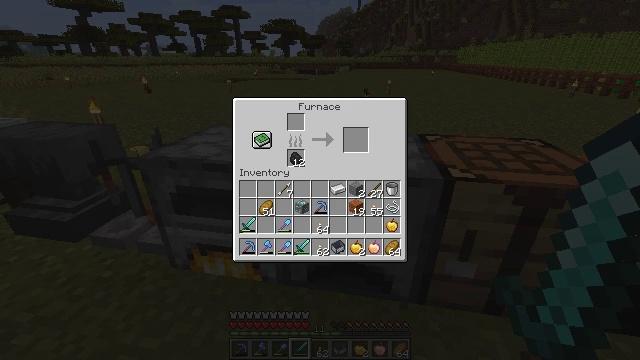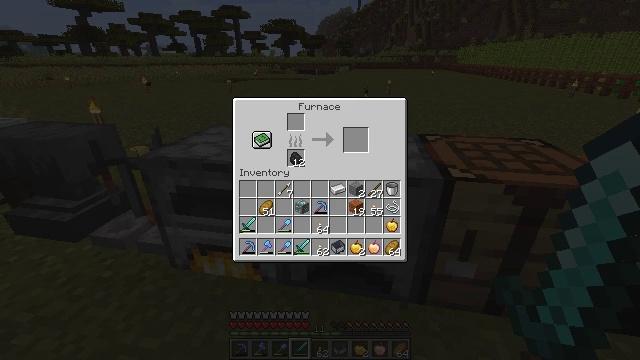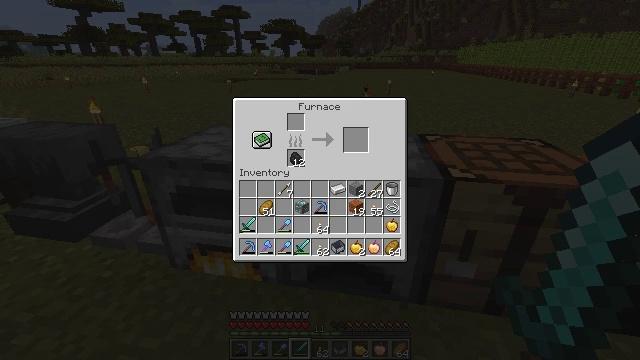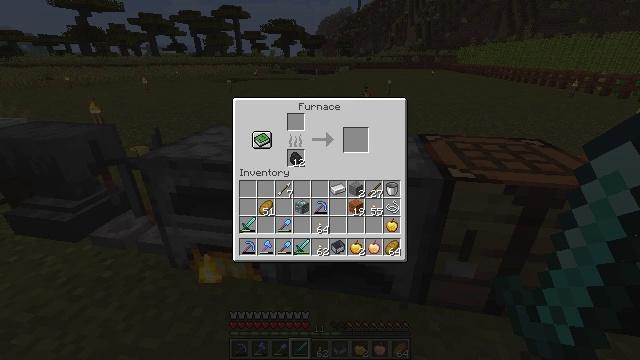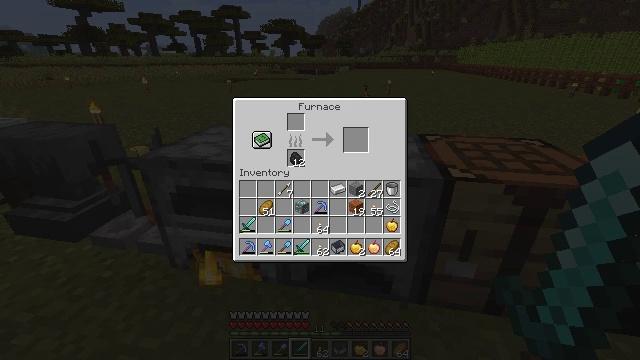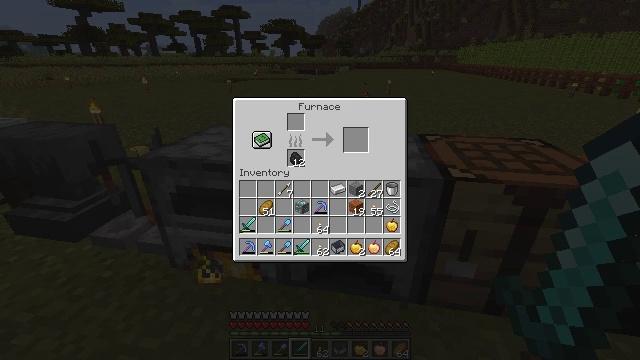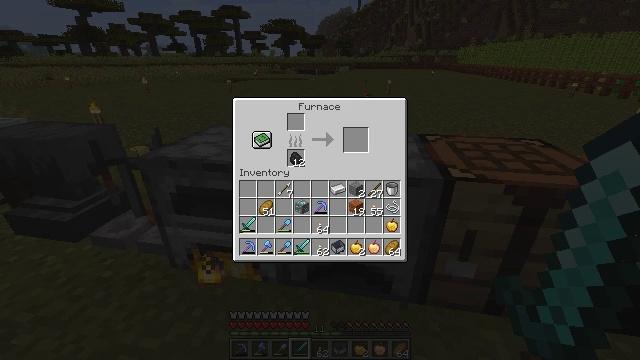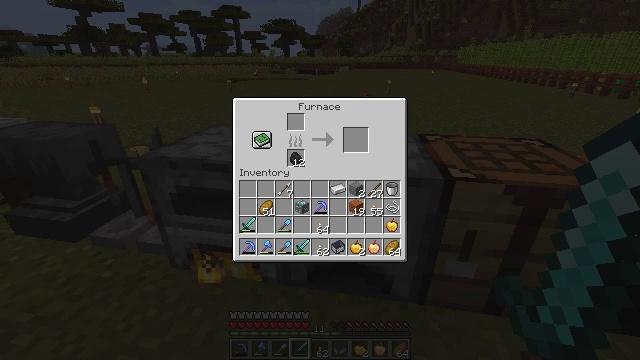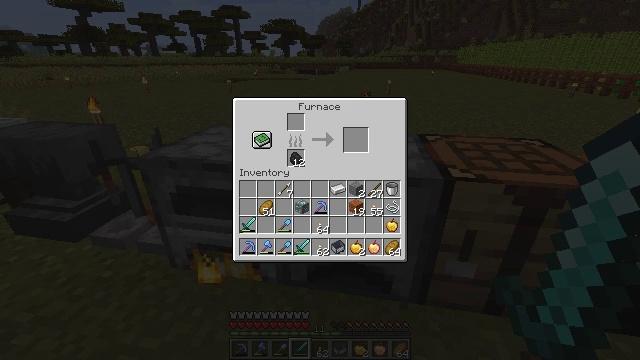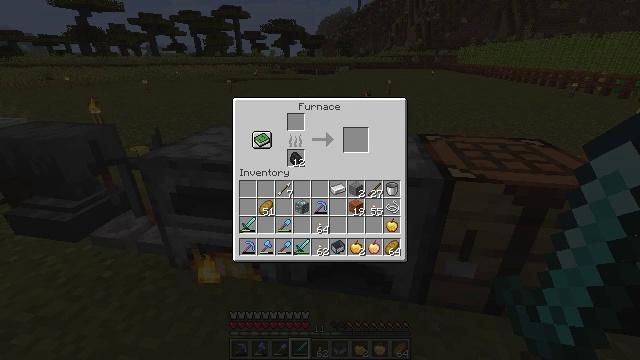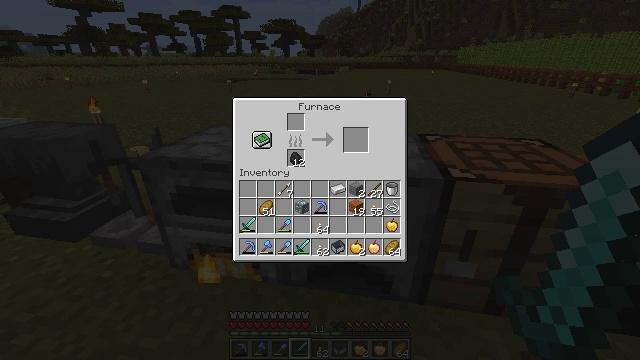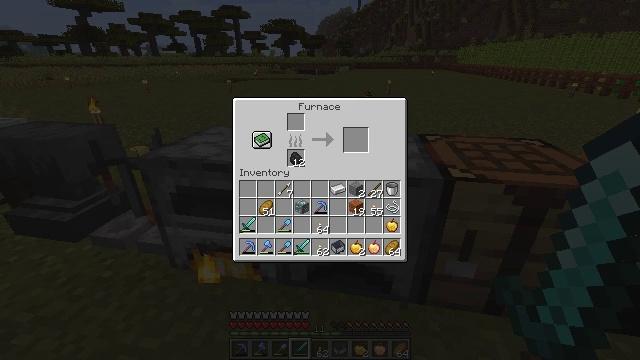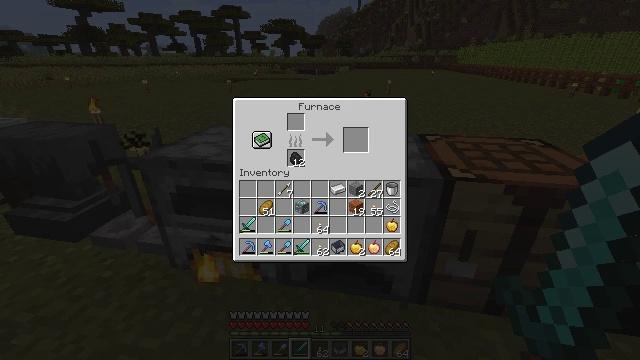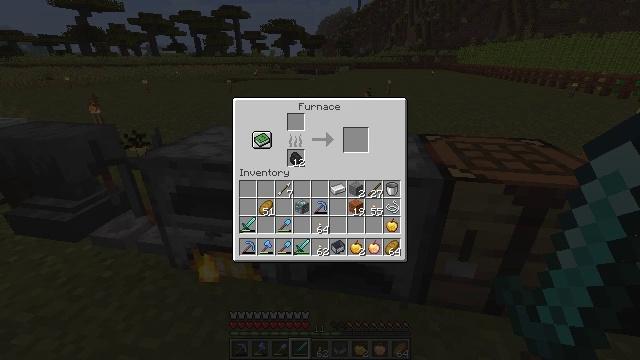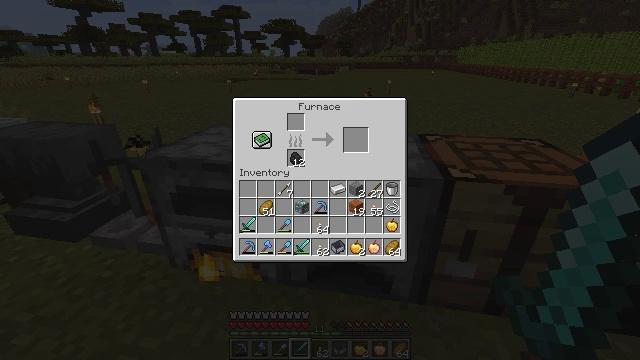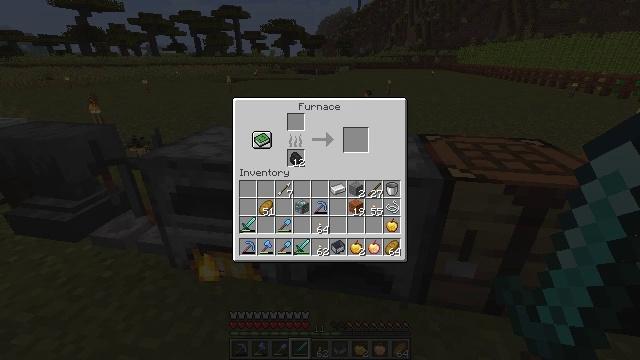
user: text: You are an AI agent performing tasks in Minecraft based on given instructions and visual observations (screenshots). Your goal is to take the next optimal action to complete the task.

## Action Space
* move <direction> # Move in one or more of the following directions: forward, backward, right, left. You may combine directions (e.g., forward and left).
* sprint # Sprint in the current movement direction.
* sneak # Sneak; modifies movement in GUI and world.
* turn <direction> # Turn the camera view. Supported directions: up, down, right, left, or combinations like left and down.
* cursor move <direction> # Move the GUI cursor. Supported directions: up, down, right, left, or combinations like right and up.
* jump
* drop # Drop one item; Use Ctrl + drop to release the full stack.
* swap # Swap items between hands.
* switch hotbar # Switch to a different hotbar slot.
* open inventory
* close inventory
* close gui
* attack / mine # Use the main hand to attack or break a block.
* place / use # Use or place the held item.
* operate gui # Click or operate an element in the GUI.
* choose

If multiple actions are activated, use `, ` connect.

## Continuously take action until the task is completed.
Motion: motion action
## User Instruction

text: Use a crafting table to create a diamond.
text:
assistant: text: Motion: no_op
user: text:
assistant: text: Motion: no_op
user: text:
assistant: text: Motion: no_op
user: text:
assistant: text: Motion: no_op
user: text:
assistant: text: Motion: no_op
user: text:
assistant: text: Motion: no_op
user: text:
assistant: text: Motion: no_op
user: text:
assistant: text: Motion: no_op
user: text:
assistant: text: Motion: no_op
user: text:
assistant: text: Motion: no_op
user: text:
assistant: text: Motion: no_op
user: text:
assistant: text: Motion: no_op
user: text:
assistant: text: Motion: no_op
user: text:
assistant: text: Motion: no_op
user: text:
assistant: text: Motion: no_op
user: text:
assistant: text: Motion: no_op
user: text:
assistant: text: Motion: no_op
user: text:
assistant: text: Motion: no_op
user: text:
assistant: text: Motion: no_op
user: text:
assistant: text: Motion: no_op
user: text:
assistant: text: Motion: no_op
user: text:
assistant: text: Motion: no_op
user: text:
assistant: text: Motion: no_op
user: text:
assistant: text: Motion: no_op
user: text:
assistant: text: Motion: no_op
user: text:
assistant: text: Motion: no_op
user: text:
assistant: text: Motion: no_op
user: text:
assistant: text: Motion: no_op
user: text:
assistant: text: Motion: no_op
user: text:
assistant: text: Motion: no_op